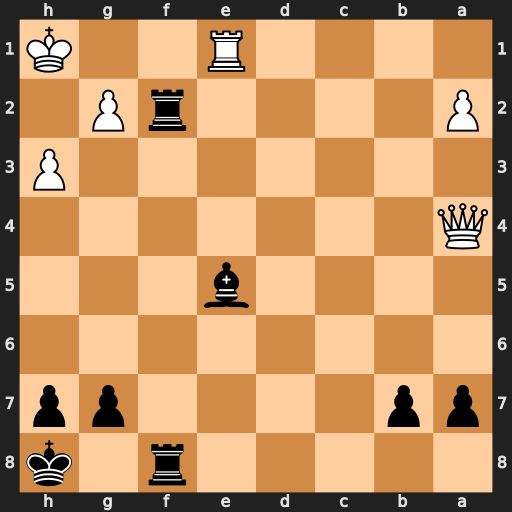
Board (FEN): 5r1k/pp4pp/8/4b3/Q7/7P/P4rP1/4R2K
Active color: b
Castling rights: -
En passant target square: -
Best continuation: Rf1+ Rxf1 Rxf1#